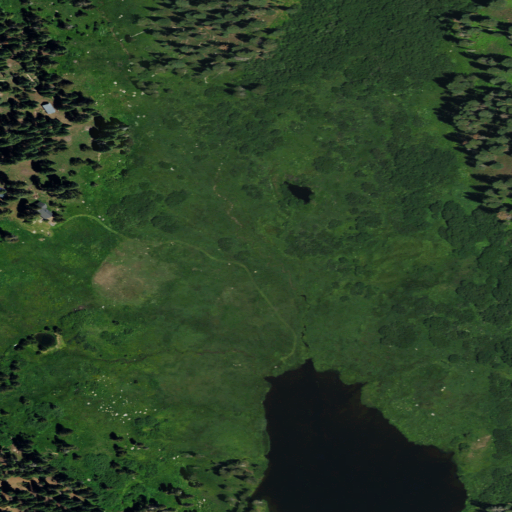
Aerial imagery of plain(s) in California named Jones Meadow containing herbaceous wetlands, woody wetlands, evergreen forest, shrub, and open water